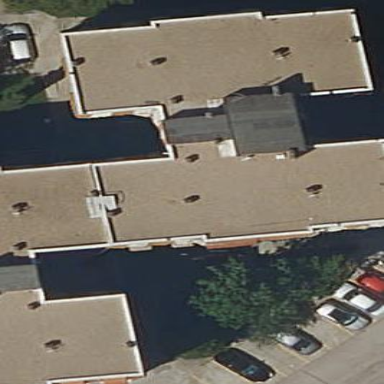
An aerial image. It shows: Image showing building with apartments.